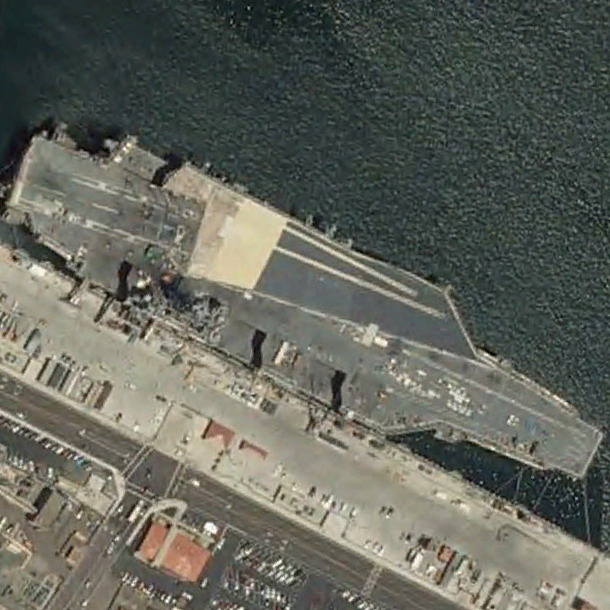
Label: aircraft_carrier